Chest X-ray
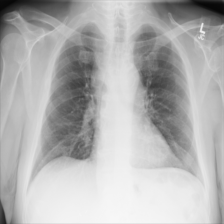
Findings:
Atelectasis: negative
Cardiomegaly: negative
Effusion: negative
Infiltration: negative
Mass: negative
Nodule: negative
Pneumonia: negative
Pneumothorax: negative
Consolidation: negative
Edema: negative
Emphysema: negative
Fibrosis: negative
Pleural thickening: negative
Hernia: negative